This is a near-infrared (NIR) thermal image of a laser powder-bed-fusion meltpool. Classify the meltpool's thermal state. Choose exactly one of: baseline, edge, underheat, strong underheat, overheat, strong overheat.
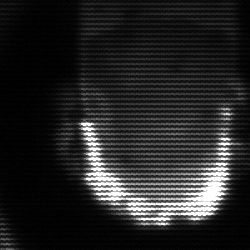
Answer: baseline